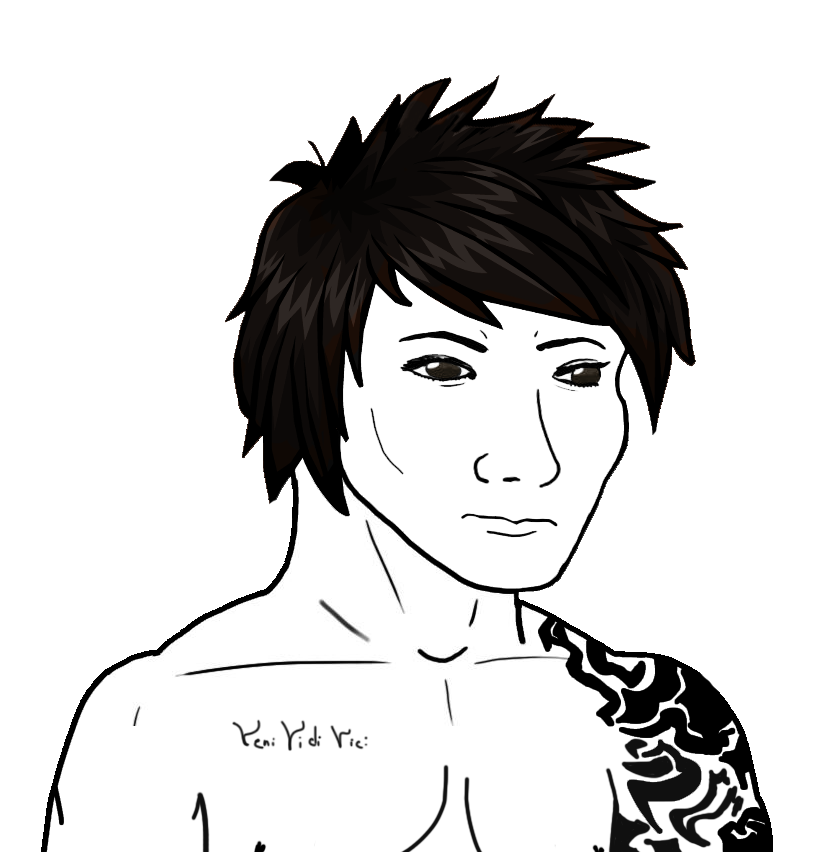
Label: 5_Handsome_Wojak